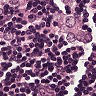
Metastatic tissue present: yes